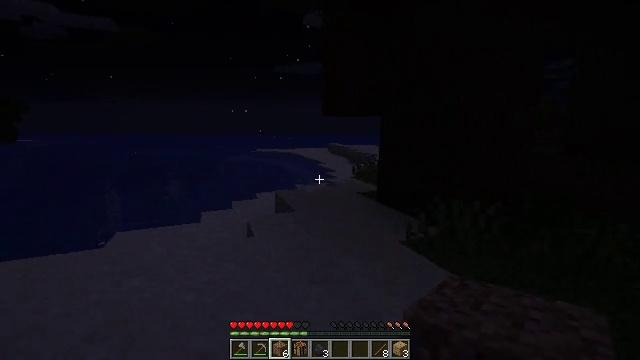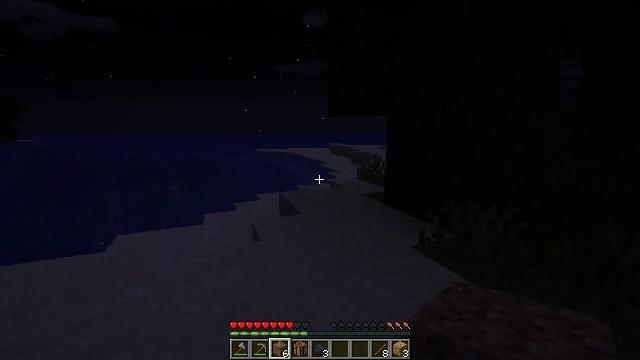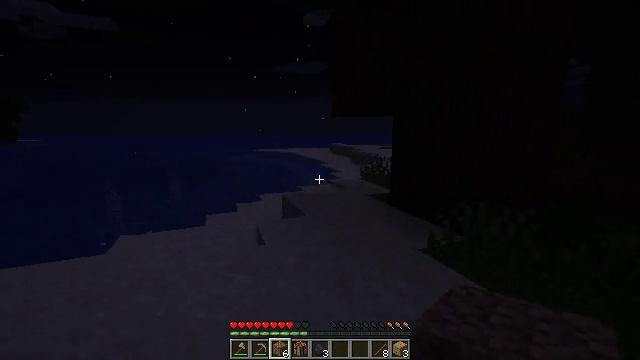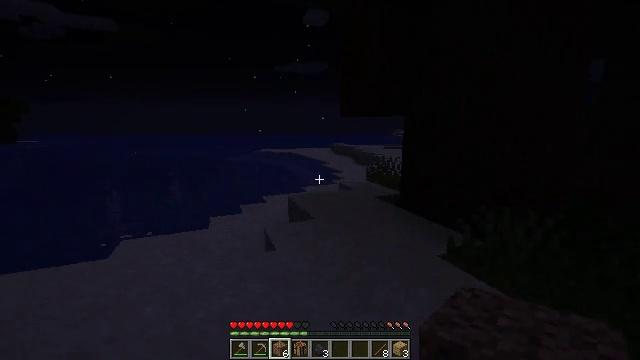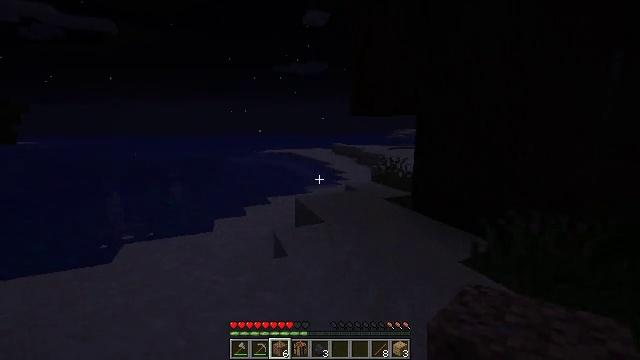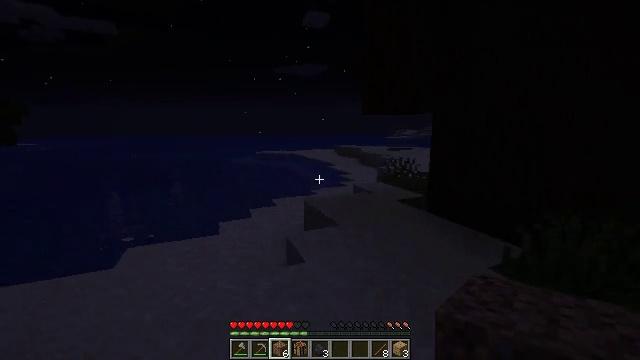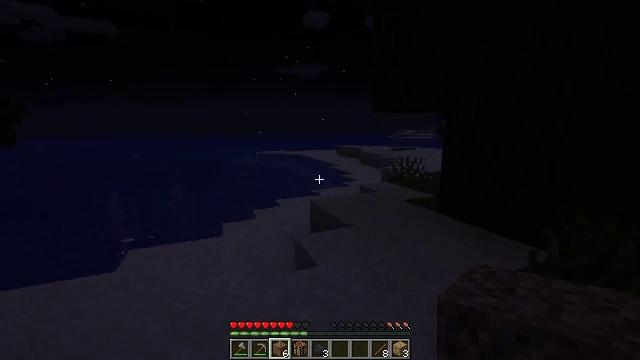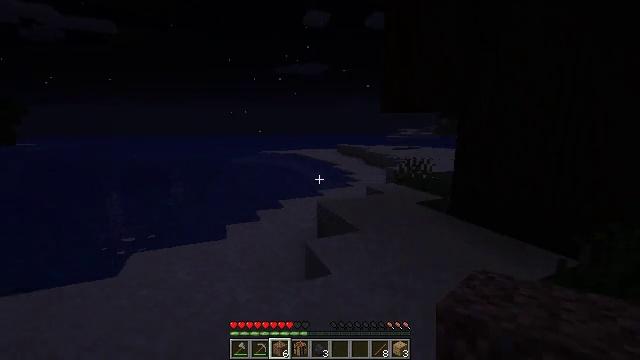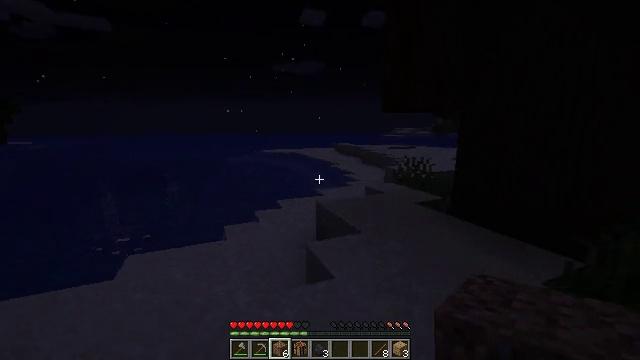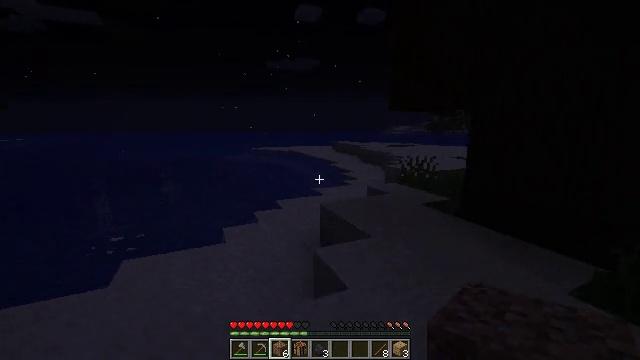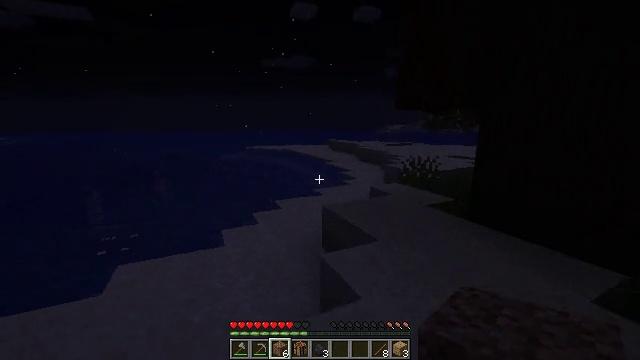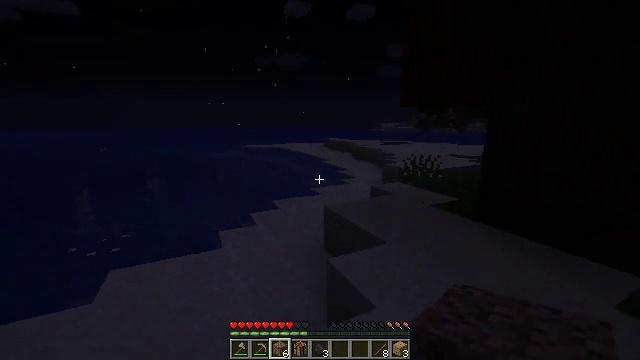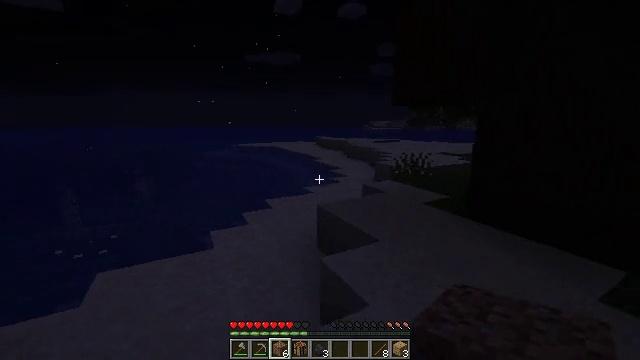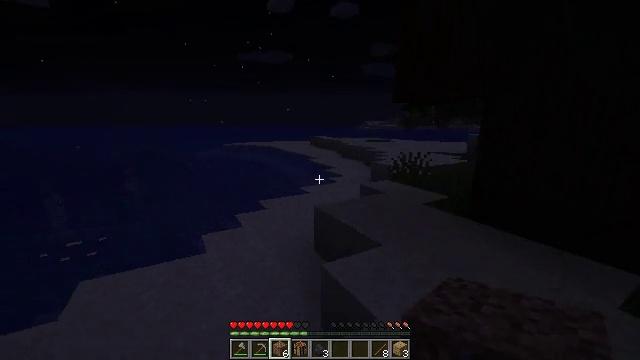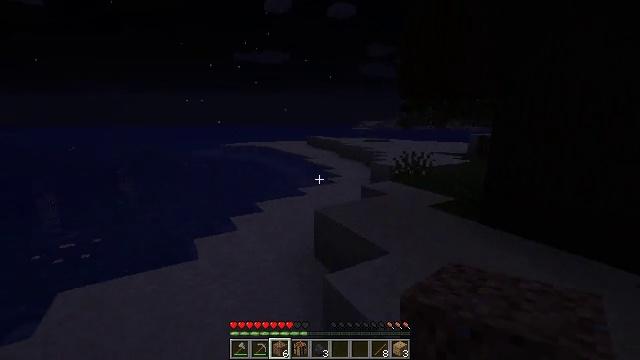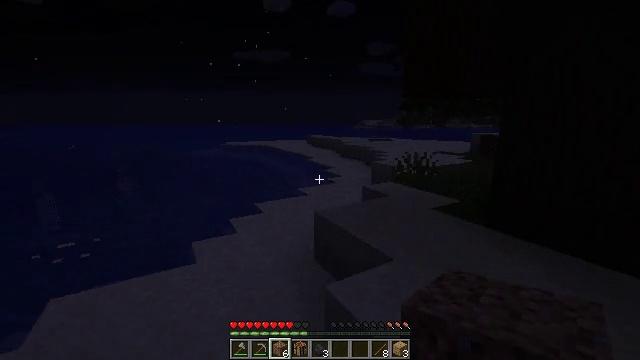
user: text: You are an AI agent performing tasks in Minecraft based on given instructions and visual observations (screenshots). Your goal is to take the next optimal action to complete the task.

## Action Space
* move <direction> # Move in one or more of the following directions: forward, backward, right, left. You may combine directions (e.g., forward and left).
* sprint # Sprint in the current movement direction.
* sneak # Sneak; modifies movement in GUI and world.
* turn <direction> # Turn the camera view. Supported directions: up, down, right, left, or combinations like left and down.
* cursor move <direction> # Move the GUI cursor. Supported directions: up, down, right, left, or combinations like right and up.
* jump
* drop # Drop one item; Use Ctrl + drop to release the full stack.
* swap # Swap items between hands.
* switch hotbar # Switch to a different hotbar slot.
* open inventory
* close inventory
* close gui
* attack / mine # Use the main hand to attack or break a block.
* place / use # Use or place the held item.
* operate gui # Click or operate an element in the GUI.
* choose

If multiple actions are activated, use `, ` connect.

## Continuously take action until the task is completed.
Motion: motion action
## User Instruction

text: Collect the mushroom stem from giant mushrooms.
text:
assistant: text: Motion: move forward and move left, sprint
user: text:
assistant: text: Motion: move forward and move left, sprint
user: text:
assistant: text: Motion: move forward and move left, sprint
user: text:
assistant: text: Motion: move forward and move left, sprint
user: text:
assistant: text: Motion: move forward and move left, sprint
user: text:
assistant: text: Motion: move forward and move left, sprint
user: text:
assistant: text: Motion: move forward and move left, sprint
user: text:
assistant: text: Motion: move forward and move left, sprint
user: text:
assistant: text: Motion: move forward and move left, sprint, turn right
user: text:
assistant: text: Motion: move forward and move left, sprint, turn right
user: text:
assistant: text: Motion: move forward and move left, sprint, turn right
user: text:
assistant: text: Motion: move forward, sprint, turn right
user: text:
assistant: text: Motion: move forward, sprint, turn right
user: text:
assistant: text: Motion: move forward, sprint
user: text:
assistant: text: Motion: move forward, sprint
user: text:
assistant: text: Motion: move forward, sprint
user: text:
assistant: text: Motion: move forward, sprint
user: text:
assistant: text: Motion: move forward, sprint
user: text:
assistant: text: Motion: move forward, sprint
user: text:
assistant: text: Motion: move forward, sprint
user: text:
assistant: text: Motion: move forward and move right, sprint
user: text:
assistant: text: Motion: move forward and move right, sprint
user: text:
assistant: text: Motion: move forward and move right, sprint
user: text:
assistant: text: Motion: move forward and move right, sprint
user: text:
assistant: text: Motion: move forward and move right, sprint
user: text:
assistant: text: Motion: move forward and move right, sprint
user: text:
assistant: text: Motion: move forward and move right, sprint
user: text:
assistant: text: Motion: move forward and move right, sprint
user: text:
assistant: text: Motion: move forward and move right, sprint
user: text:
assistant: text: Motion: move forward and move right, sprint